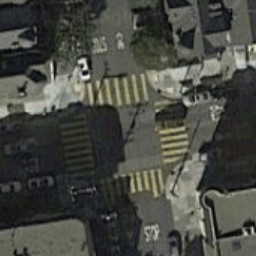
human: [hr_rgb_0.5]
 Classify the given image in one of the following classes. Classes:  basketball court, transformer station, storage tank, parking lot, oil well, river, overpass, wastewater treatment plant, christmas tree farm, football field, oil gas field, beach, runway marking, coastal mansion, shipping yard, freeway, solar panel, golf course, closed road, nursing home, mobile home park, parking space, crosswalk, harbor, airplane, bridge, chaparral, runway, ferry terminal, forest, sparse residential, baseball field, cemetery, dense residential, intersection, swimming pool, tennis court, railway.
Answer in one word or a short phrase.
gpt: crosswalk